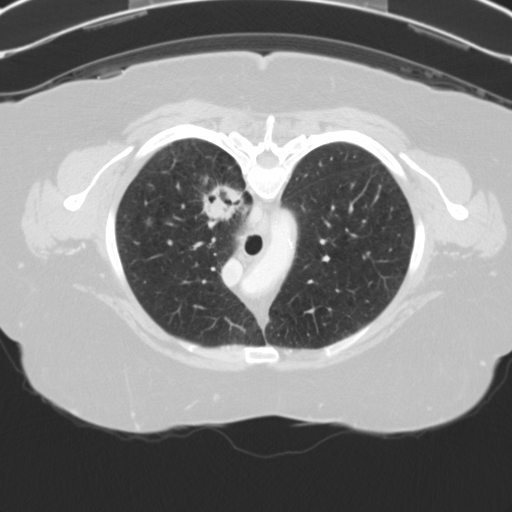
Survival: Short